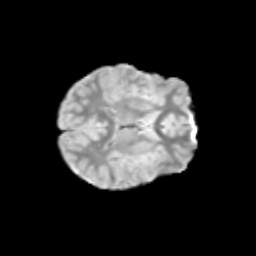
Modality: T2w
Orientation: axial
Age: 9
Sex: female
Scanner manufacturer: siemens
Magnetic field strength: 3 T
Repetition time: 3.8 s
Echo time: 0.07 s